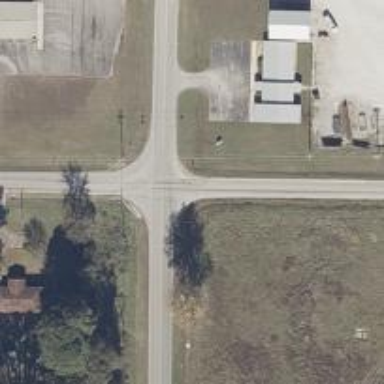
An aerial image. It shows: Road with stop sign.